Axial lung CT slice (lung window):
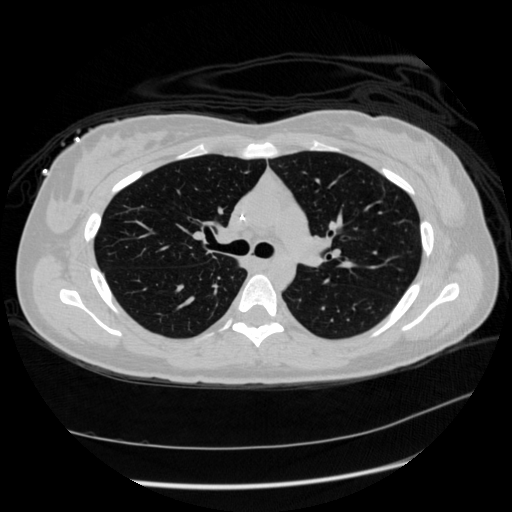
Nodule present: no